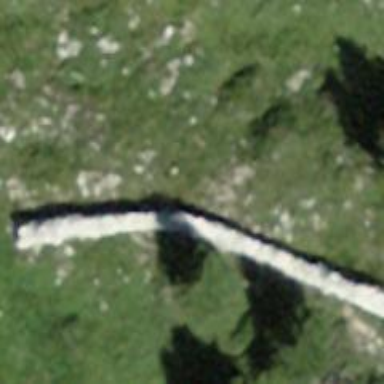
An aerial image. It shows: Wall barrier.